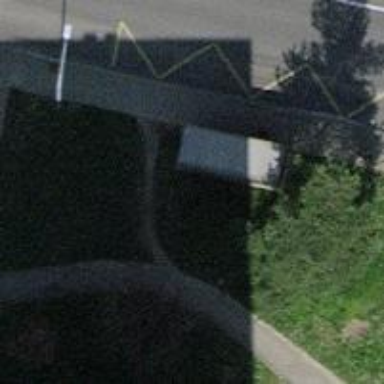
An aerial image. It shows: Bus stop with shelter. It is platform for public transport.